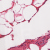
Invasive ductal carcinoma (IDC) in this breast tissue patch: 0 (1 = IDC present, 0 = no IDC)